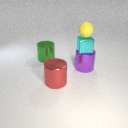
large red metal cylinder to the left of large purple metal cylinder